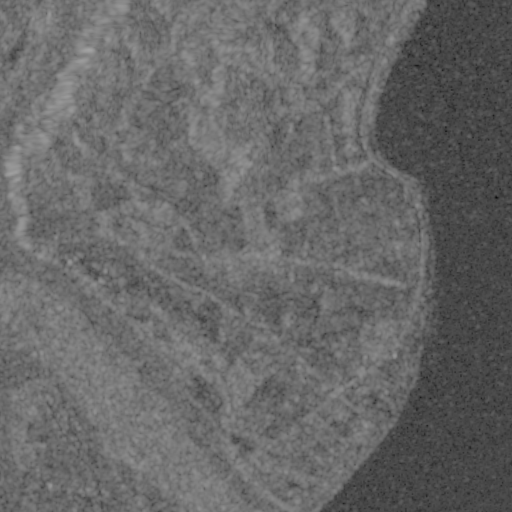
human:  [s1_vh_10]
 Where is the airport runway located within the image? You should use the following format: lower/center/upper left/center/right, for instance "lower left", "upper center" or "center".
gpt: The airport runway is located in the center right of the image.
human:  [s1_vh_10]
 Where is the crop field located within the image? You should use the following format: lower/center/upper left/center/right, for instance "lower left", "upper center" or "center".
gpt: The crop field is located in the lower left of the image.
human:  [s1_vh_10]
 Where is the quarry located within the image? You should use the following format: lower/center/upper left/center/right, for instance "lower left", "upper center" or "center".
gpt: The quarry is located in the center left of the image.
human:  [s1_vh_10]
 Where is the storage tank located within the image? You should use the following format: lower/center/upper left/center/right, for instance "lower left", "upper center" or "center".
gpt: The storage tank is located in the upper right of the image.
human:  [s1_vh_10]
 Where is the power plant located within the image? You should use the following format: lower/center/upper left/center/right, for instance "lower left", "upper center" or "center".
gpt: There is no power plant in the image.

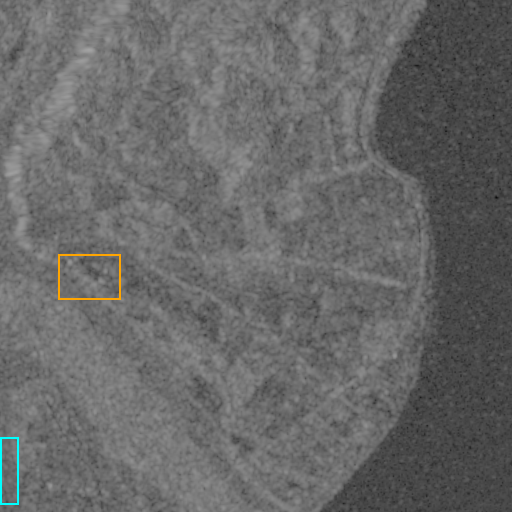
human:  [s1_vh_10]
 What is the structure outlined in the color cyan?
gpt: The structure outlined in cyan is a crop field.
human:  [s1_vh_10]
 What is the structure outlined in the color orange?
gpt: The structure outlined in orange is a quarry.
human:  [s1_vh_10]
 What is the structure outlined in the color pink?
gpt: There is no pink outline.